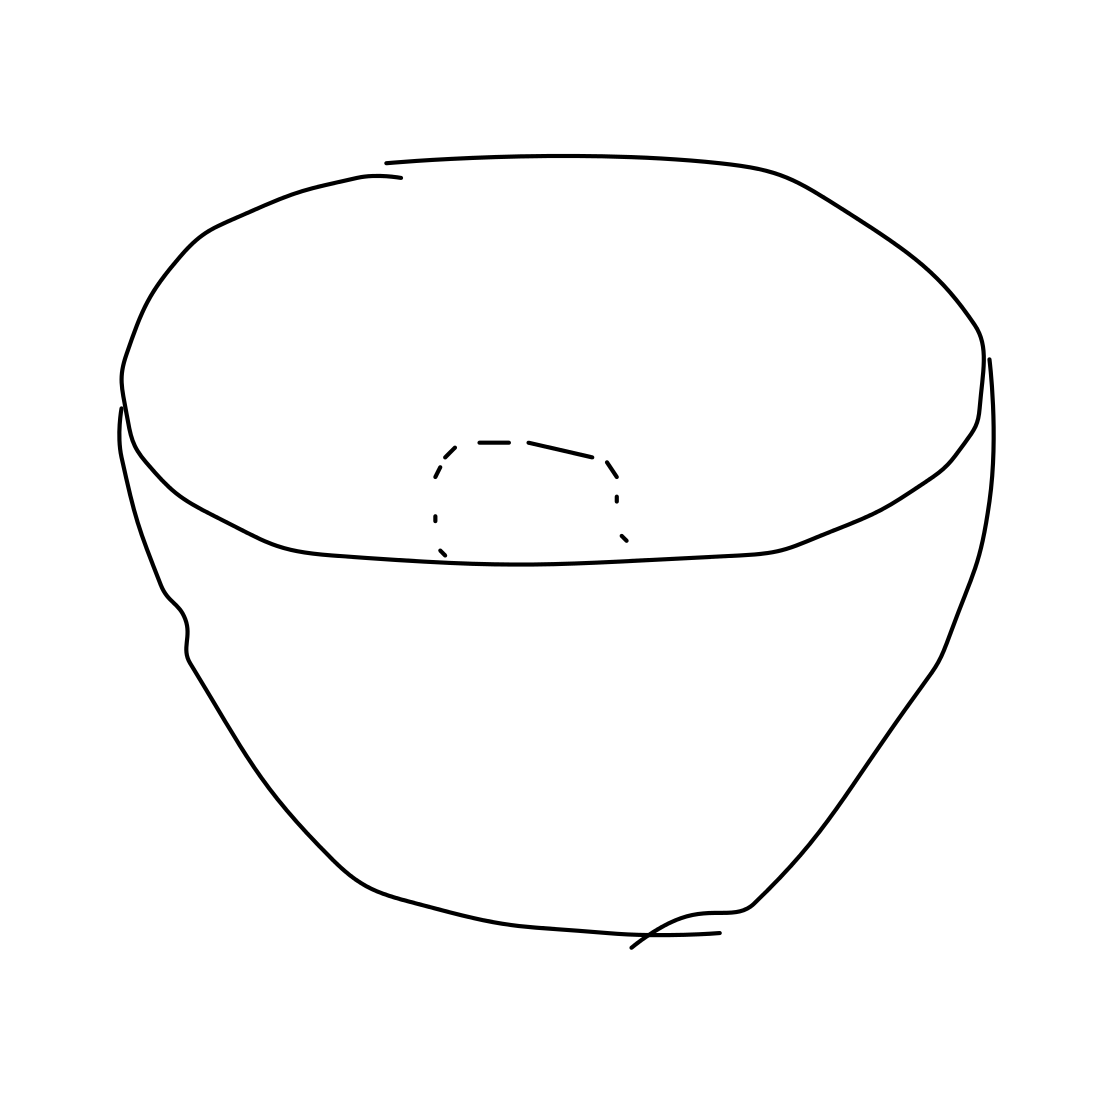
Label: bowl